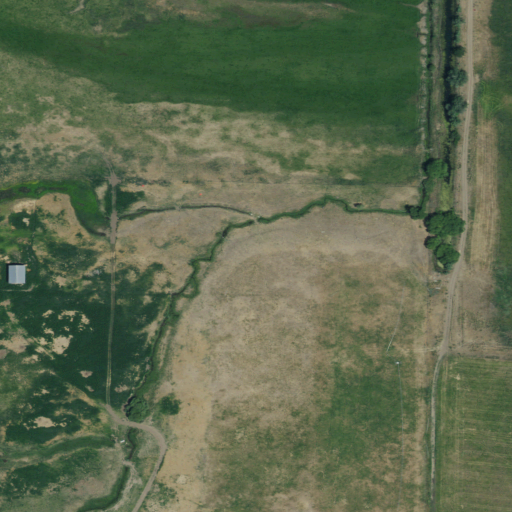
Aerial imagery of valley in California named Davis Gulch containing cultivated crops, pasture, and open development